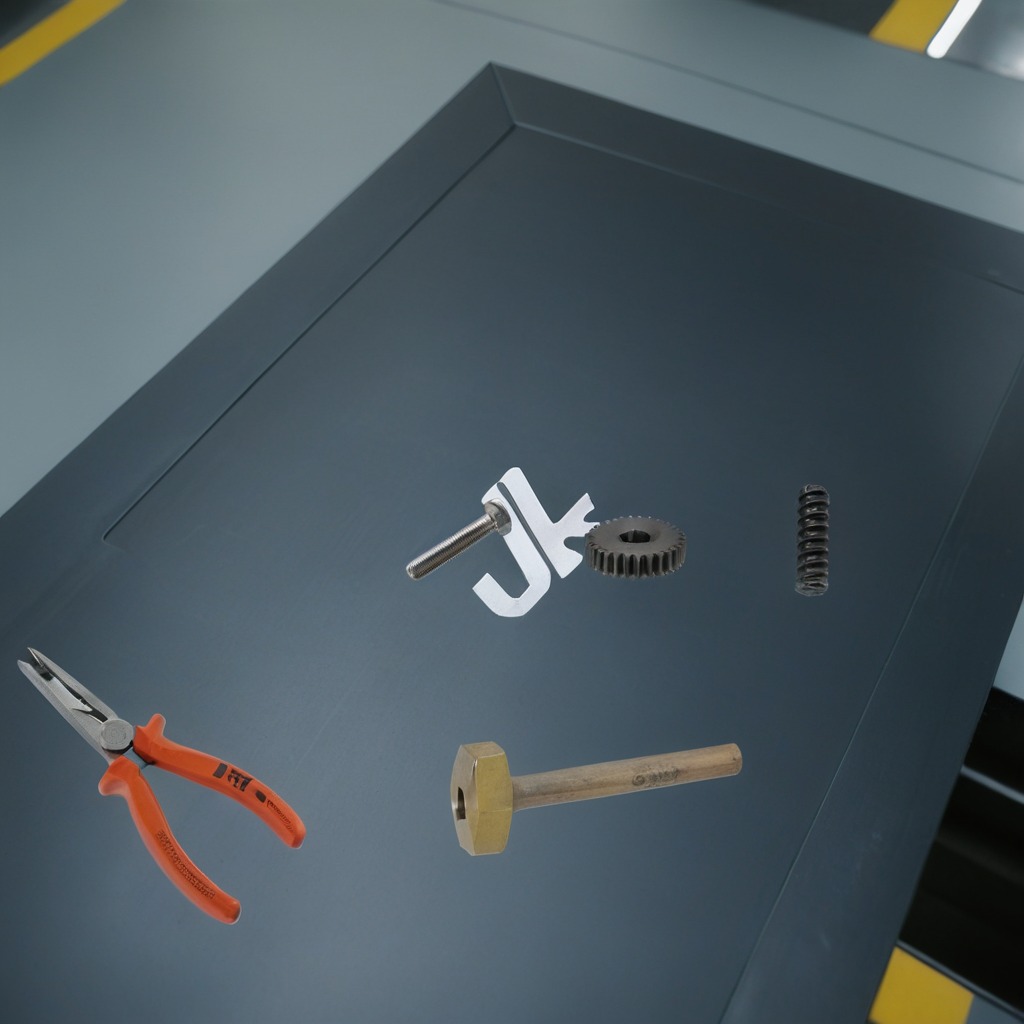
A steel gear with teeth, a hammer, a metal machine screw, a pair of pliers, and a coiled metal spring are lying on the toolbox surface.